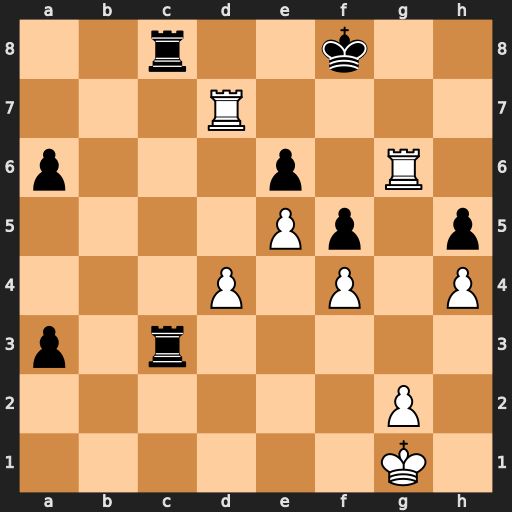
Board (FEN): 2r2k2/3R4/p3p1R1/4Pp1p/3P1P1P/p1r5/6P1/6K1
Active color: w
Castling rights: -
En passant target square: -
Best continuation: Rdg7 Re8 Rg8+ Ke7 Rxe8+ Kxe8 Rxe6+